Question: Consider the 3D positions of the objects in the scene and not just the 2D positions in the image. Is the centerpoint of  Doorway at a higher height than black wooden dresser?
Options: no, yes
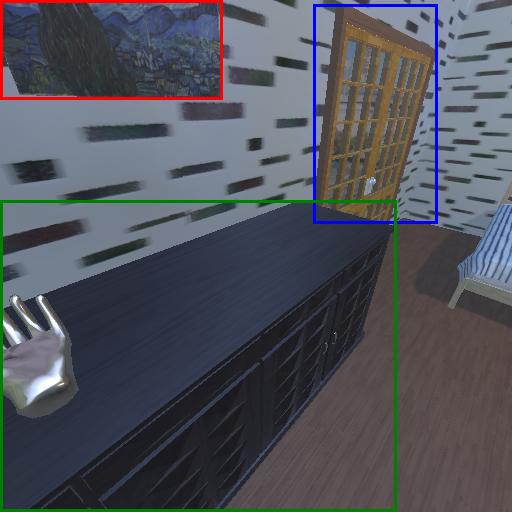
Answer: no